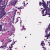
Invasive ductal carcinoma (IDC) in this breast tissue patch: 1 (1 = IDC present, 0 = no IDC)